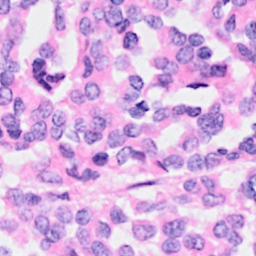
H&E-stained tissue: Breast